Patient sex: F
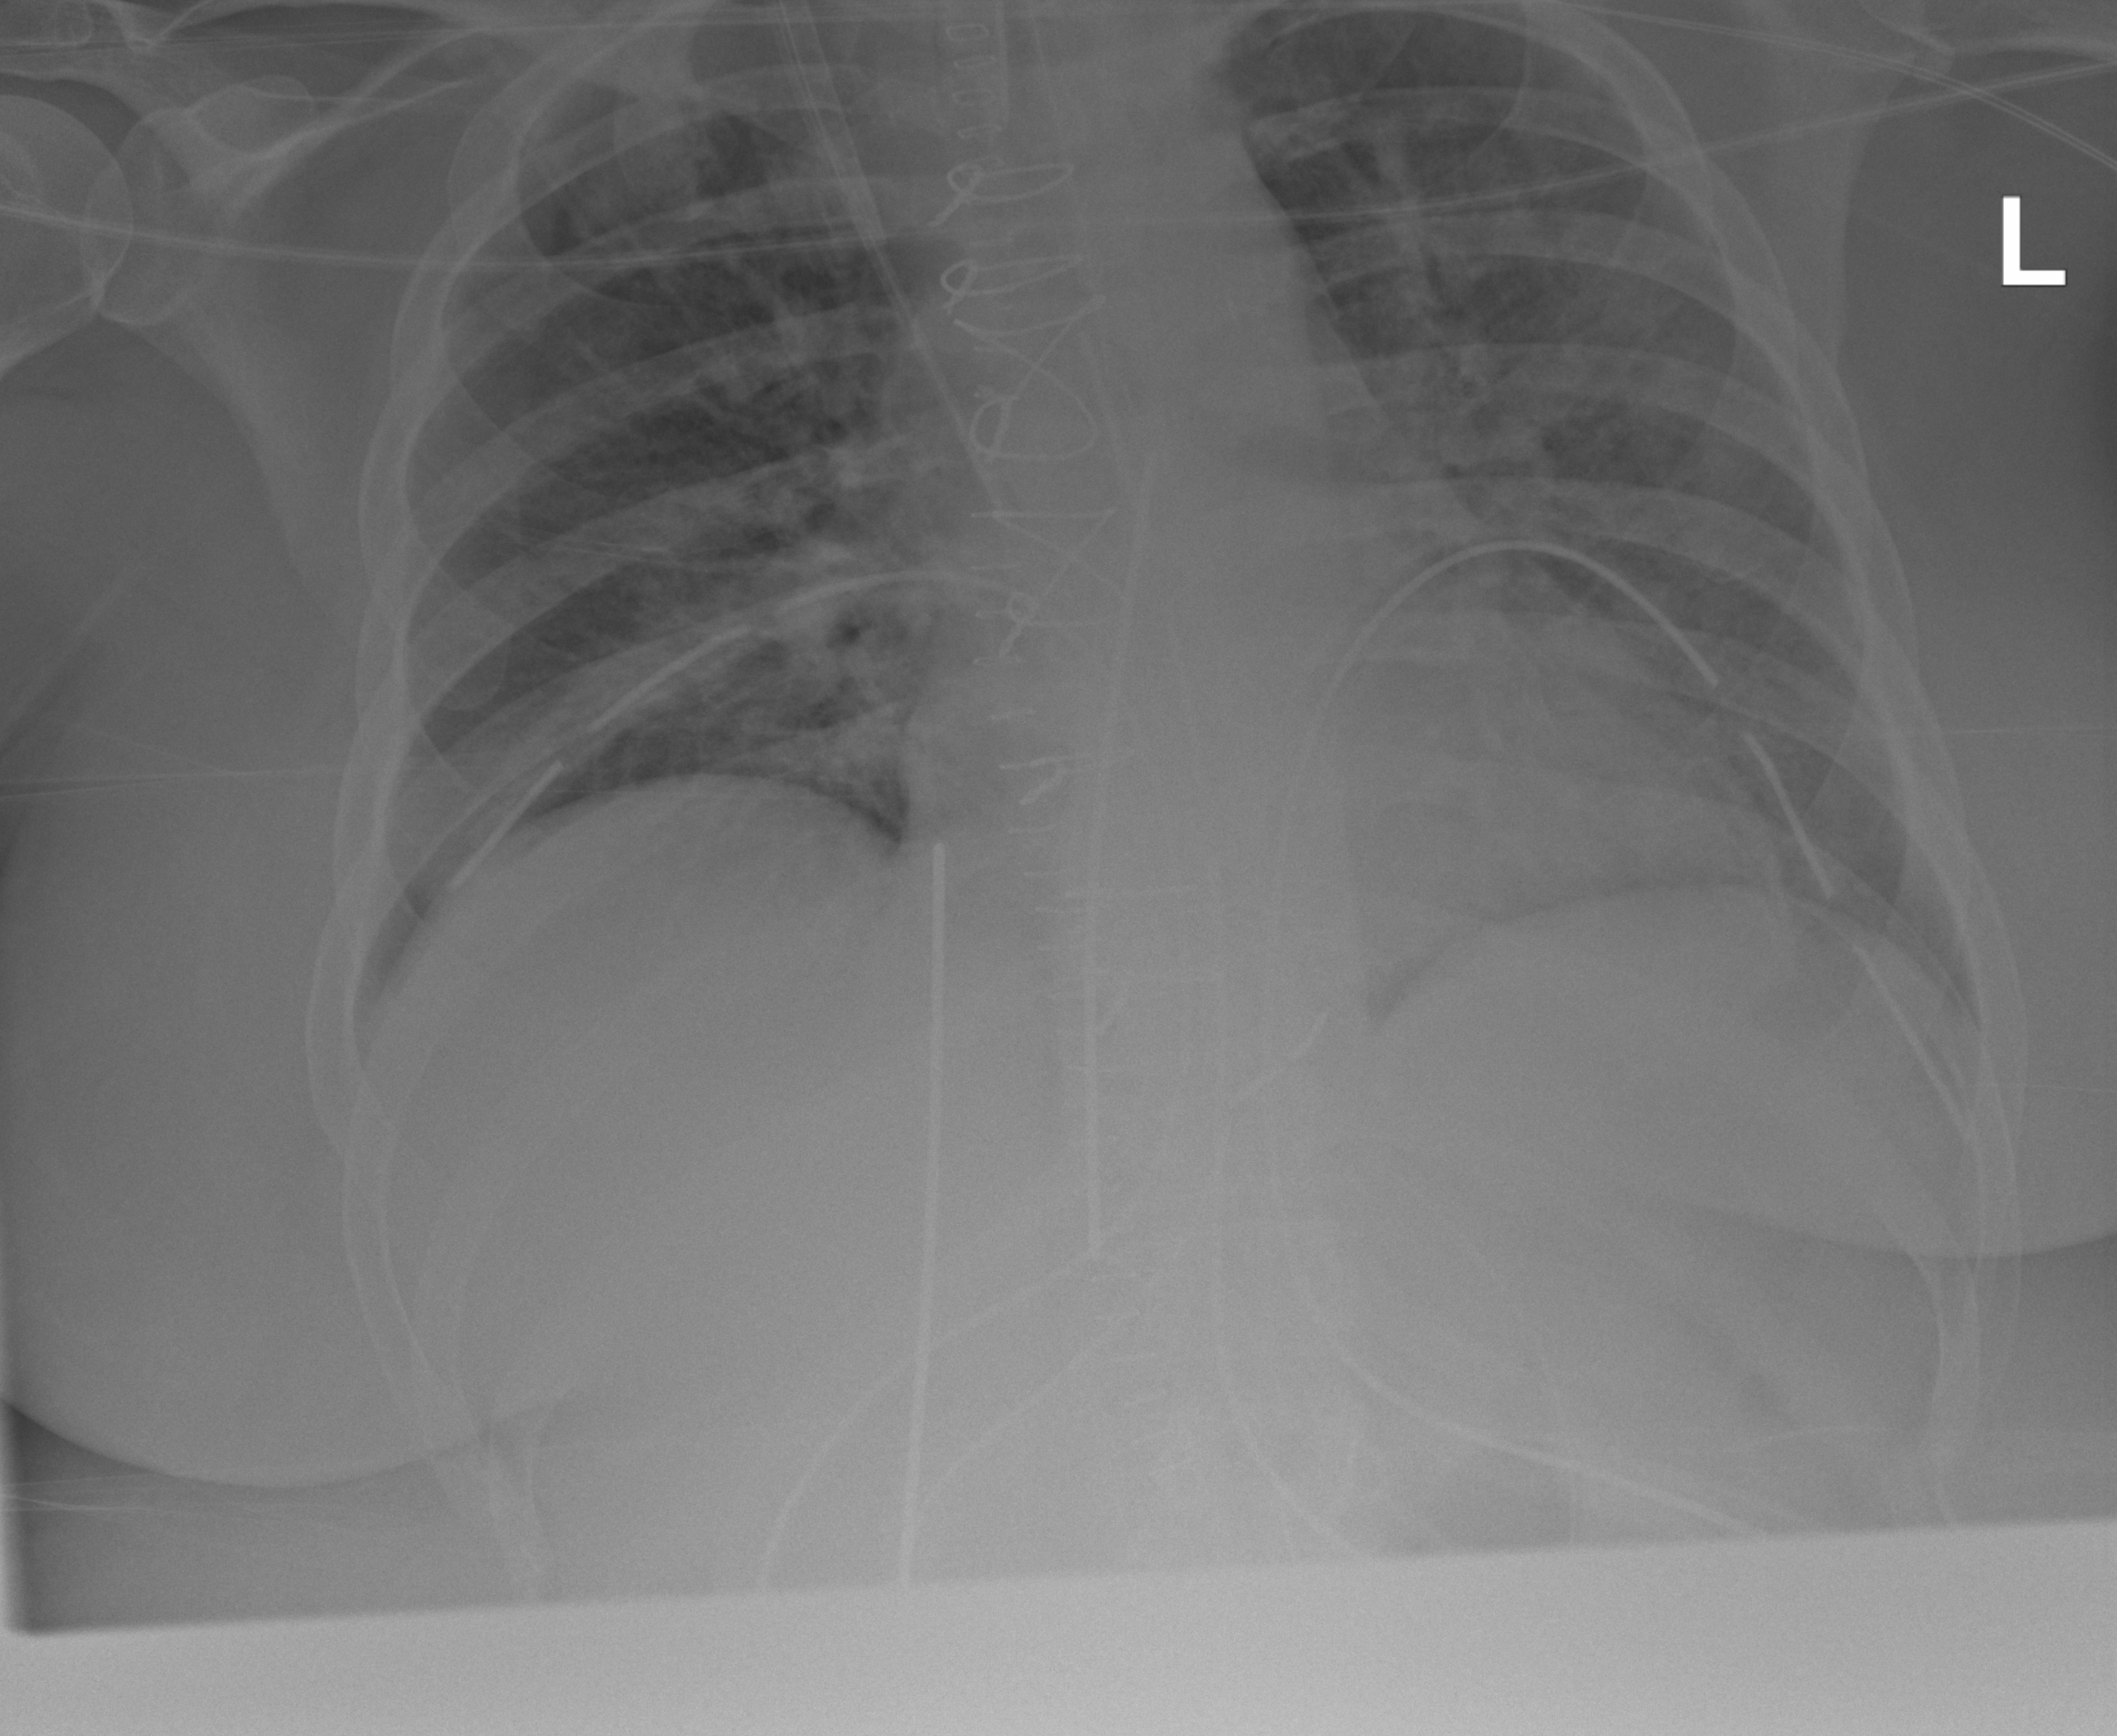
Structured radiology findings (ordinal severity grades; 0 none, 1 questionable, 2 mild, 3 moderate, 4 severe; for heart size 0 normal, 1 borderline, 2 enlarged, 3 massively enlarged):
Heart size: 2
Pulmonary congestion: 2
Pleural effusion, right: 2
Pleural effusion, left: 2
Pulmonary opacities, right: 2
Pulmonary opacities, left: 2
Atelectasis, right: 2
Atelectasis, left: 2